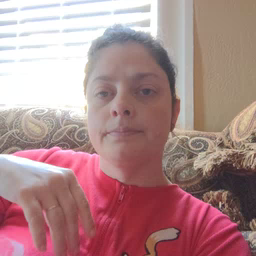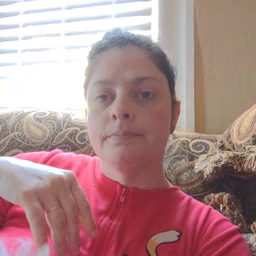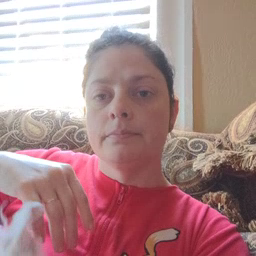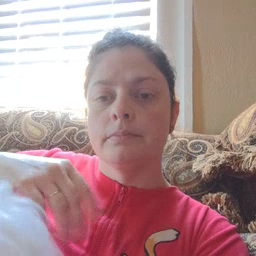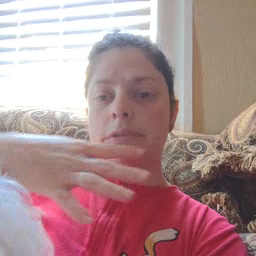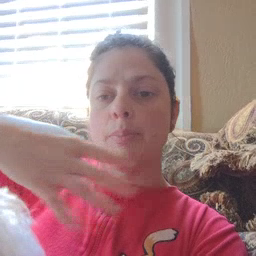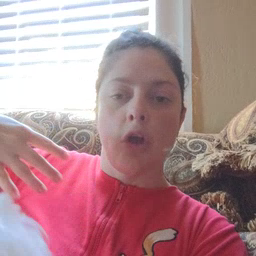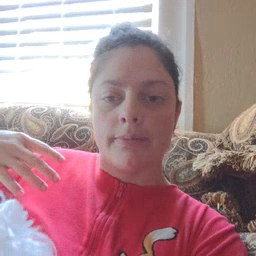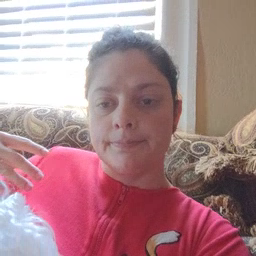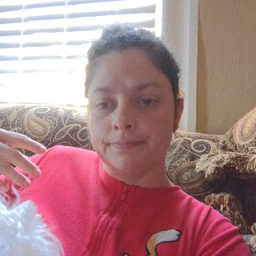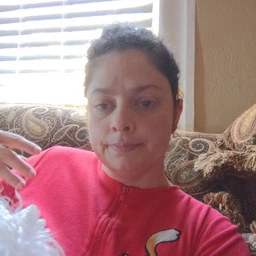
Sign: zebra